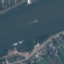
Land use / land cover: River